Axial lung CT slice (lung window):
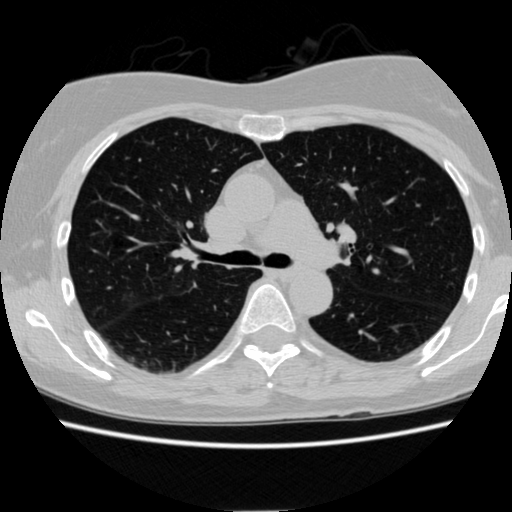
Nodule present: no